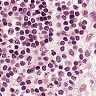
Metastatic tissue present: no